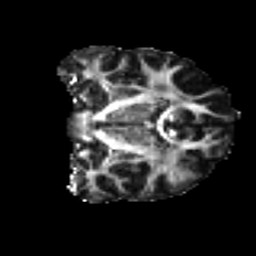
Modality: FA
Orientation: coronal
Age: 29
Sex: male
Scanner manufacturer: ge
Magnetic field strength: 3 T
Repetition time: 7.8 s
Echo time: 0.0612 s